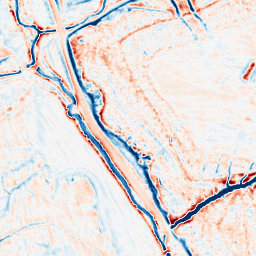
Category: edge_preserving
Decomposition family: anisotropic_diffusion
Decomposition parameters: iterations: 20
kappa: 30
gamma: 0.2
Upsampling method: bilinear
Upsampling parameters: scale: 2
Upsampling scale: 2